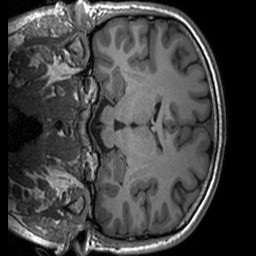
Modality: T1w
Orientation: coronal
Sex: male
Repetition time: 1.95 s
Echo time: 0.026 s